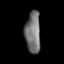
Tissue: lung
Cell type: Fibroblasts
Senescence score: 0.5681
Nuclear area (px): 614
Mean DAPI intensity: 116.091